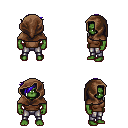
a pixel art fantasy rpg character, male body template, orc, green skin, brown sleeveless shirt, metal pants, blue pixie cut hairstyle, cloth hood, four views (front, back, left, right), 2x2 character sprite sheet, small pixel art, hard edges, no anti-aliasing